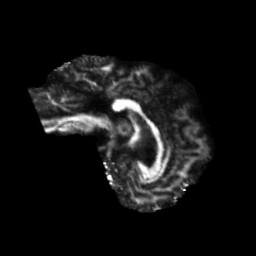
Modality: FA
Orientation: sagittal
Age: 46
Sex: female
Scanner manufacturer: siemens
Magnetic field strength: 3 T
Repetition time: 5.47 s
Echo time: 0.0854 s